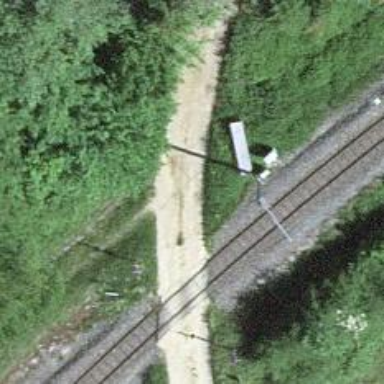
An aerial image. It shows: Track road with grade1 bridge.